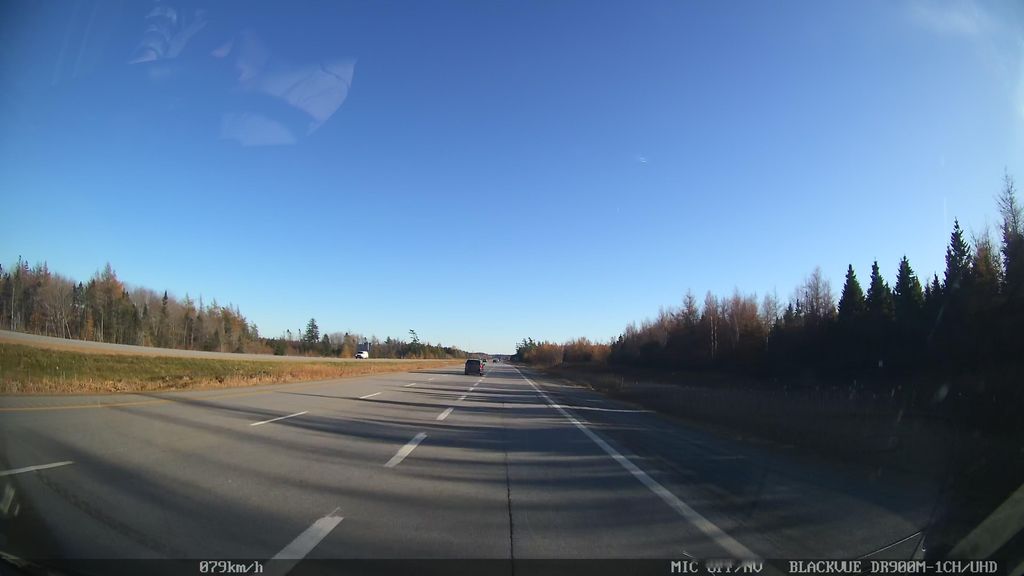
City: halifax